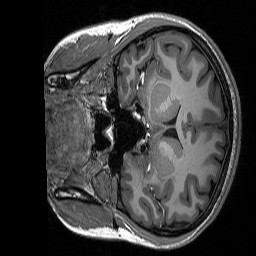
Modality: T1w
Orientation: coronal
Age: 18
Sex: female
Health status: healthy
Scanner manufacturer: siemens
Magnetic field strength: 3 T
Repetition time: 2.3 s
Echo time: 0.00298 s